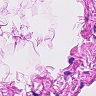
Metastatic tissue present: no